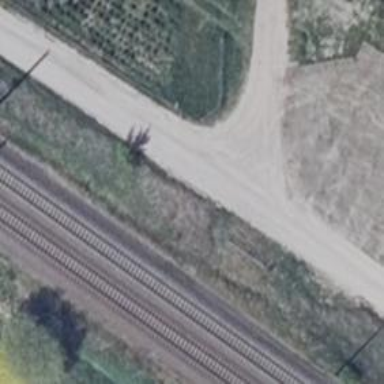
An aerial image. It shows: Track road with grade3 tracktype passing through tunnel.